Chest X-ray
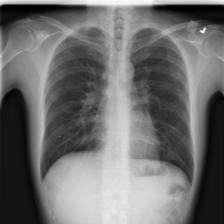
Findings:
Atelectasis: negative
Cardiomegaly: negative
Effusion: negative
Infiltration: negative
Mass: negative
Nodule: negative
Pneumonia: negative
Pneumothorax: negative
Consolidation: negative
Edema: negative
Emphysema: negative
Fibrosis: negative
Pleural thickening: negative
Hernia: negative